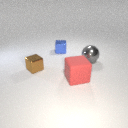
large gray metal sphere in front of small blue metal cube